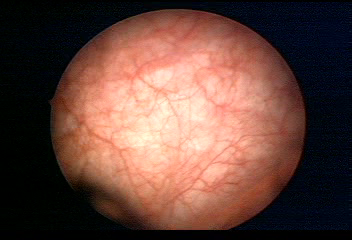
Modality: WLC
Class: Normal mucosa
Bladder cancer association: No